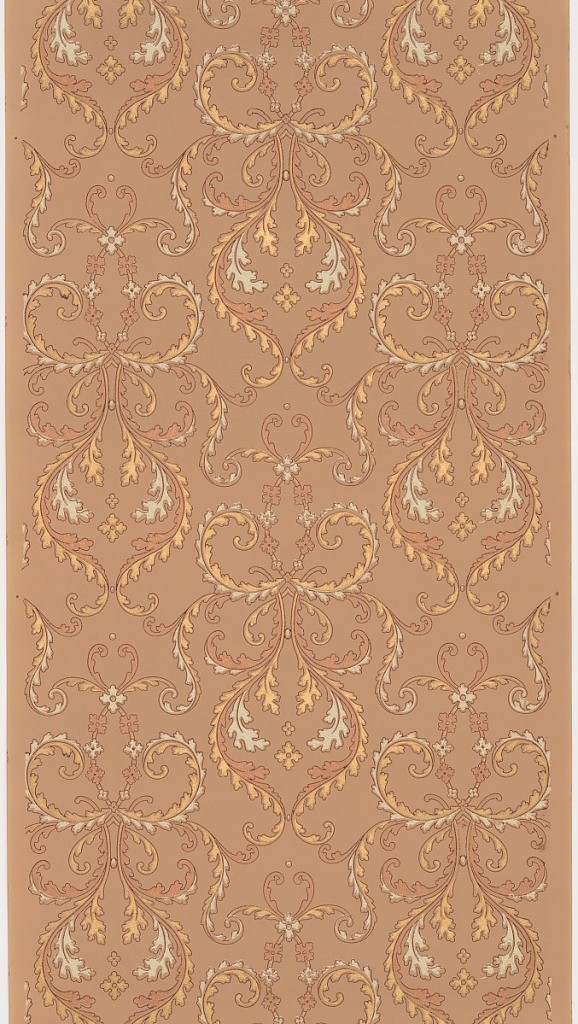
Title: Sidewall
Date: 1905–1915
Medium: Machine-printed paper
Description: Scrolling foliage forming medallions. Printed in metallic gold and copper pigments on light brown ground.